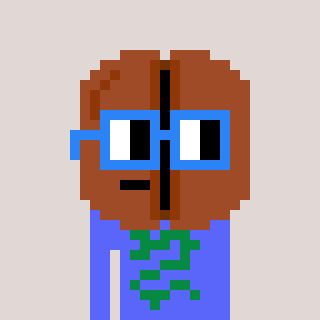
a pixel art character with square blue glasses, a coffeebean-shaped head and a purple-colored body on a warm background